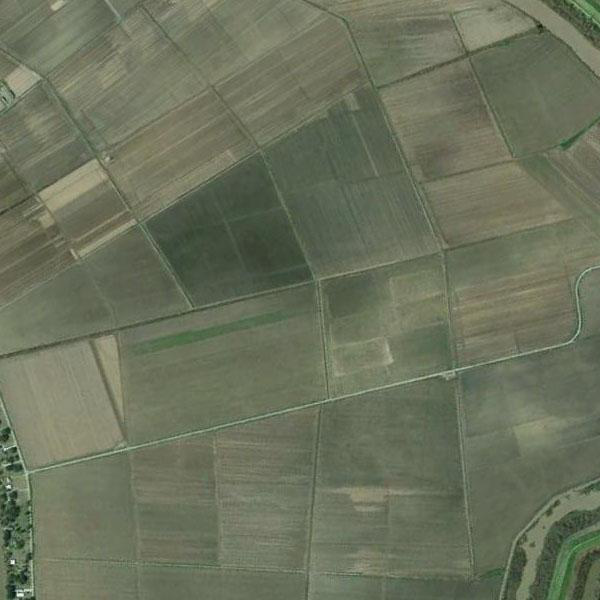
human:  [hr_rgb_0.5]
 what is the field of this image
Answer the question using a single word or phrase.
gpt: farmland